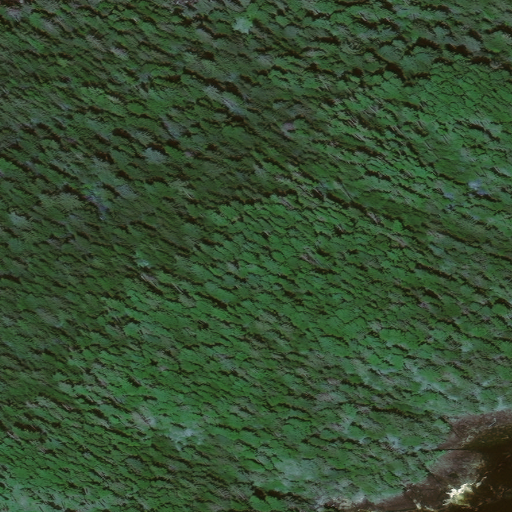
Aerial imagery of island in Alaska named Wood Islands containing only unknown